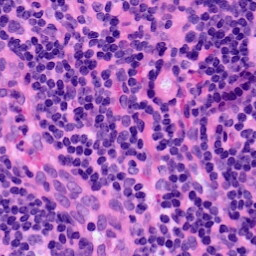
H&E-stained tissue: LymphNode